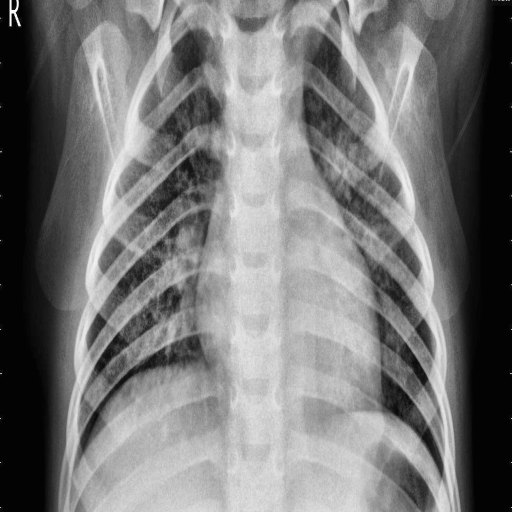
Finding: PNEUMONIA